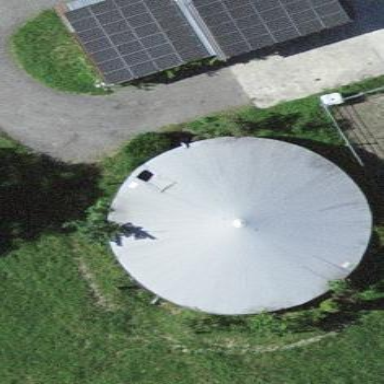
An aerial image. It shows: Building with storage tank.